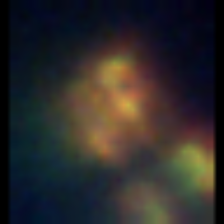
Taxon: Diatom_aggregate
Group: Diatoms